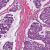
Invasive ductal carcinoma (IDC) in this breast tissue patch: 1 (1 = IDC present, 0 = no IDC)